Brain MRI, t2w sequence, axial 2D slice.
Patient: age 28, sex F, weight 95 kg, height 1.95 m
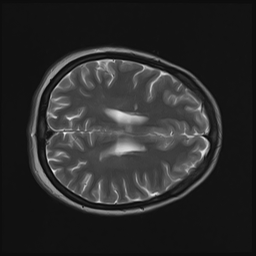